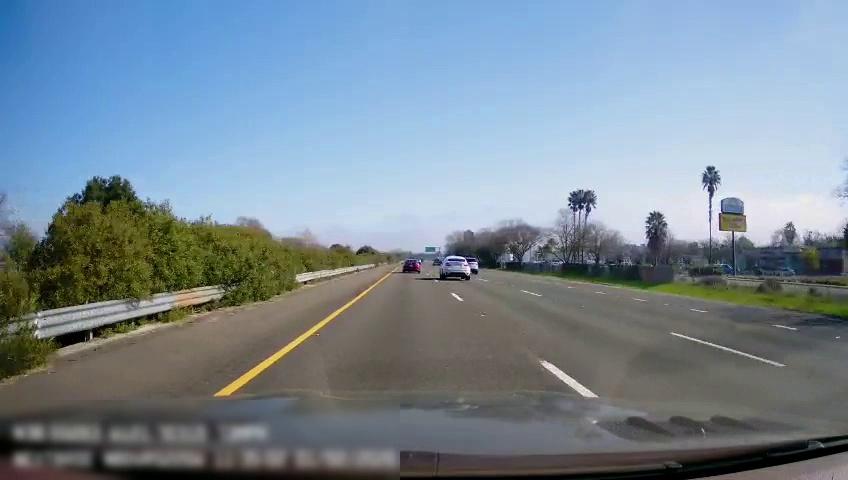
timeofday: Day
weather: Sunny
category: Drivable Space
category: Vehicles | SUV
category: Vehicles | Car
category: Vehicles | SUV
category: Lanes | Current Lane
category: Lanes | Current Lane
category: Lanes | Alternate Lane
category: Lanes | Alternate Lane
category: Traffic | Signs